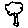
Label: tree